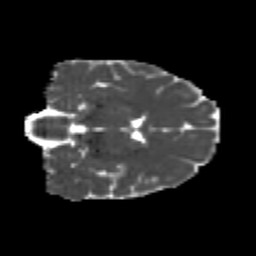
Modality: MD
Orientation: coronal
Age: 20
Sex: female
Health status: healthy
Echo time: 0.074 s